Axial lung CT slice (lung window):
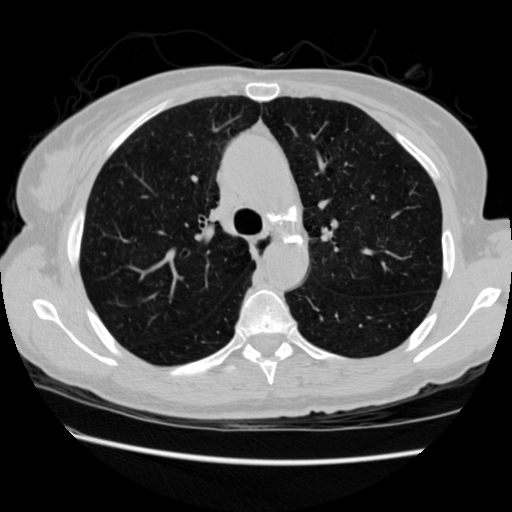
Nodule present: no